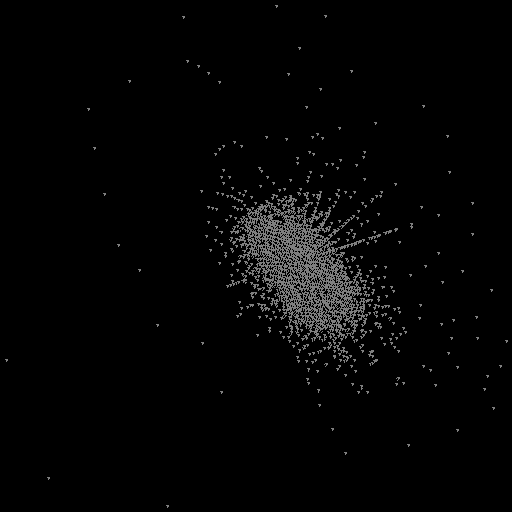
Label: supernova